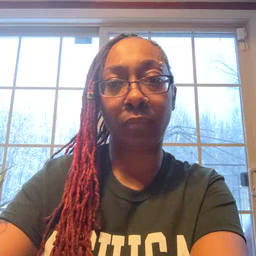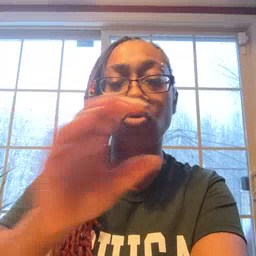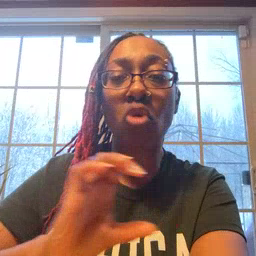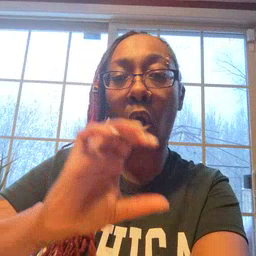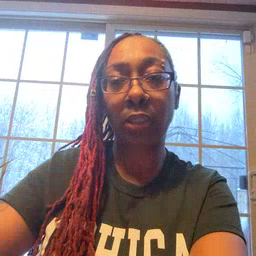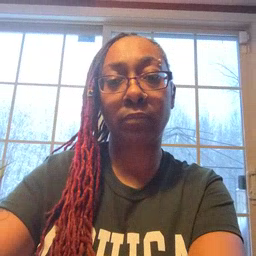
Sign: chocolate